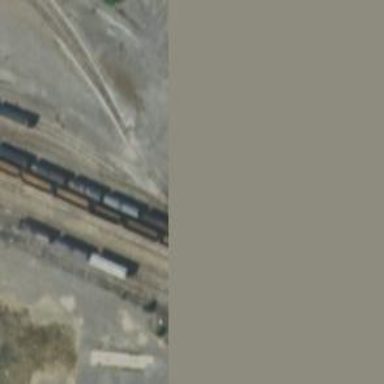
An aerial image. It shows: Rail spur service.